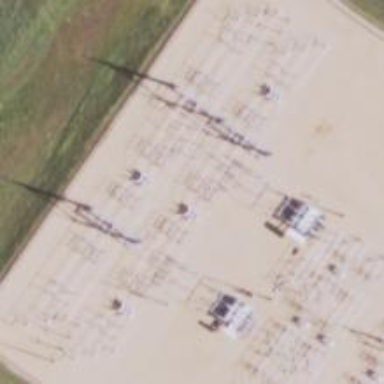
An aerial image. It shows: Switch for power supply.